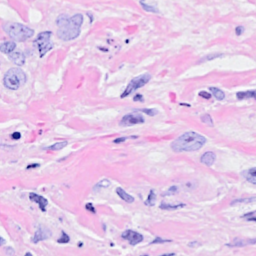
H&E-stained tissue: Breast